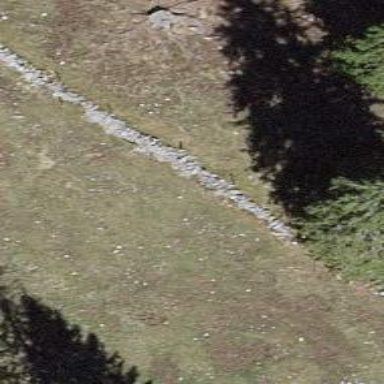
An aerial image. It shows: Wall is shown in the image.